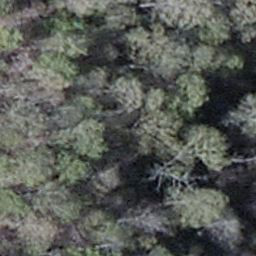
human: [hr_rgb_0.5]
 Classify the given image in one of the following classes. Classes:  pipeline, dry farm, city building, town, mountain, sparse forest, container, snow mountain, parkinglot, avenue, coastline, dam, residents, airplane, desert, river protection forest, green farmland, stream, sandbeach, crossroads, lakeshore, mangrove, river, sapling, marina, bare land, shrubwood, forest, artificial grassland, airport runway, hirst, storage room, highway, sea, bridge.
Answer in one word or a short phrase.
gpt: shrubwood